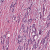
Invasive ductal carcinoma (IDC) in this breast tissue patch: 1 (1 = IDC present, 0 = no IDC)